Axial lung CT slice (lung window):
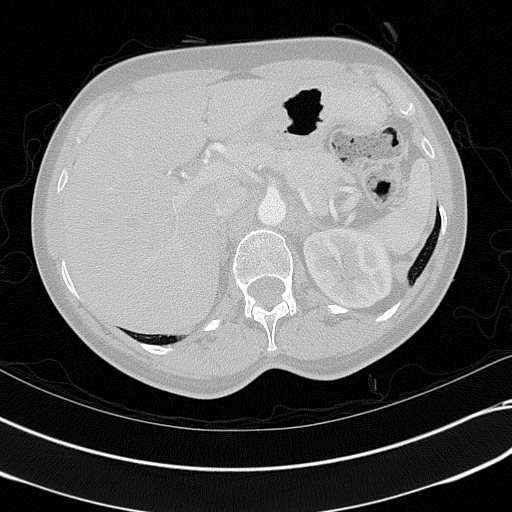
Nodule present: no